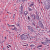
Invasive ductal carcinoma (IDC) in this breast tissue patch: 1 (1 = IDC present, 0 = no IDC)